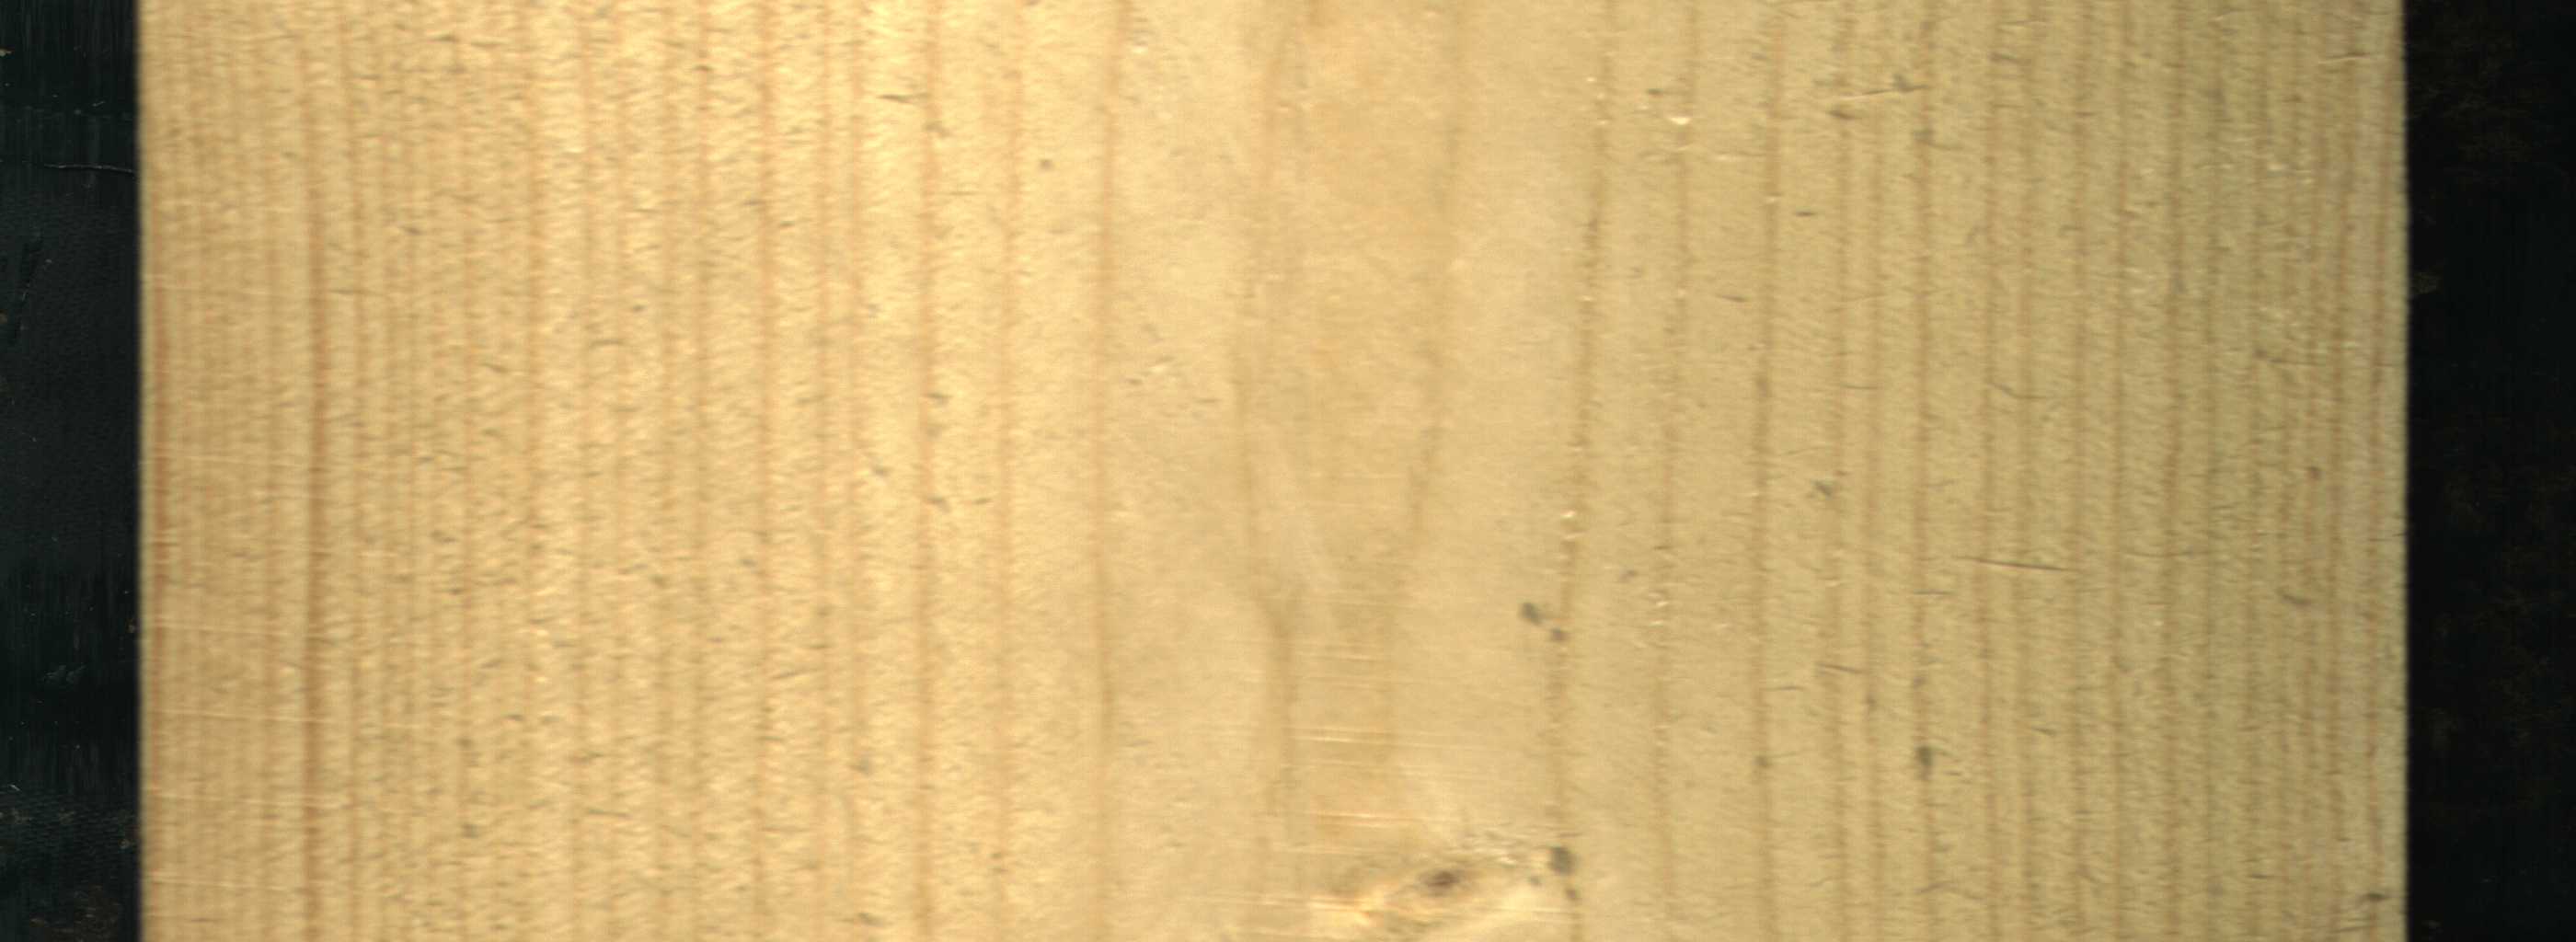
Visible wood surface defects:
Live_Knot